Question: I can't access the 'idRooms' column with the code below
'''
try{
Connection myConn = DriverManager.getConnection("jdbc:mysql://localhost:3306/HSM_schema","root","");
Statement myStmt = myConn.createStatement();
ResultSet myRs = myStmt.executeQuery("select * from Rooms");
while(myRs.next()){
System.out.println(myRs.getString("idRooms ")+", "+ myRs.getString("RoomType"));
}
}
catch (Exception ex){
ex.printStackTrace();
}
'''
Here is my table:

When I run 'myRs.getString("RoomType")' it works perfectly fine. Any thoughts?
Thanks you.
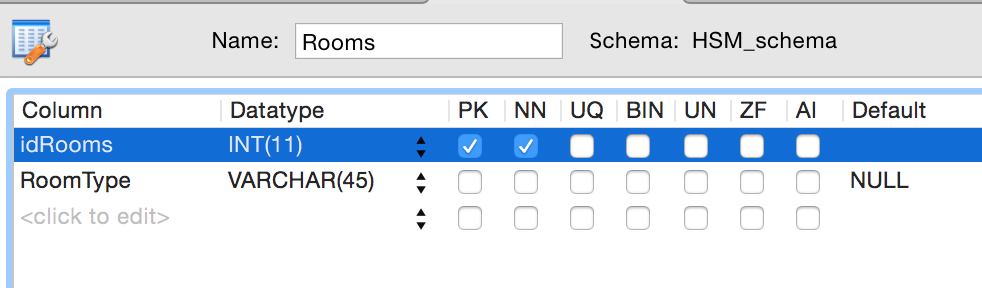
Answer: You seem to have an extra white space at the of if 'idRooms'. Change 'myRs.getString("idRooms ")' to 'myRs.getString("idRooms")'.